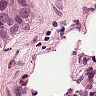
Metastatic tissue present: yes